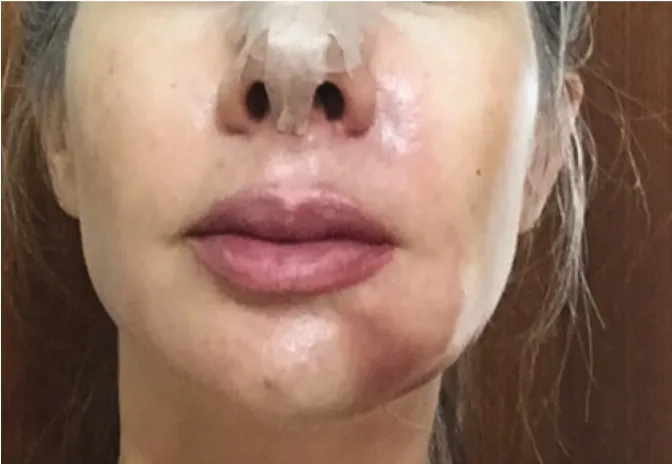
10 January 2019. Twelve hours after the procedure. Severe hyperemia in the vascular artery region and significant chin hematoma.
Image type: medical_photograph (skin_photograph)